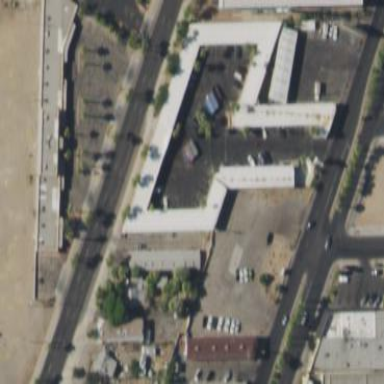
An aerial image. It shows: Building that is motel.